You are looking at the unprocessed time series of a bearing vibration snapshot. What is the most likely bearing condition (normal, inner_race, outer_race, ball)?
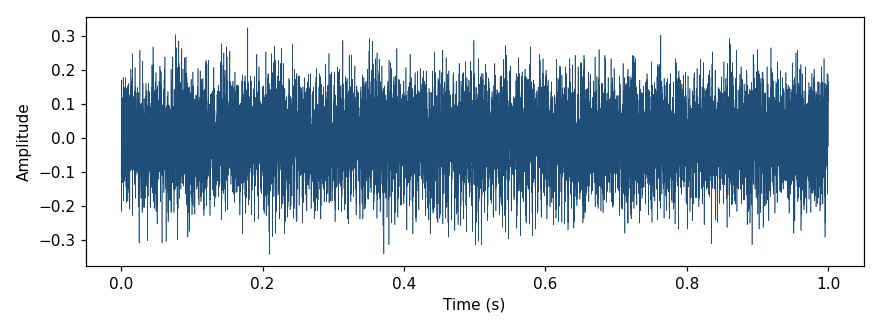
Answer: outer_race